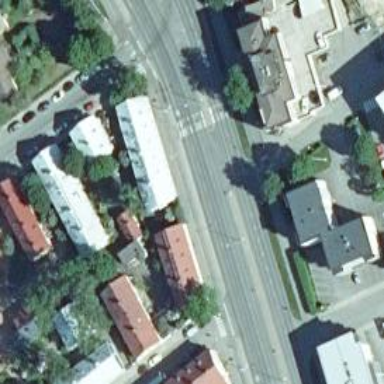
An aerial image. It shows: Asphalt road with secondary link designation.